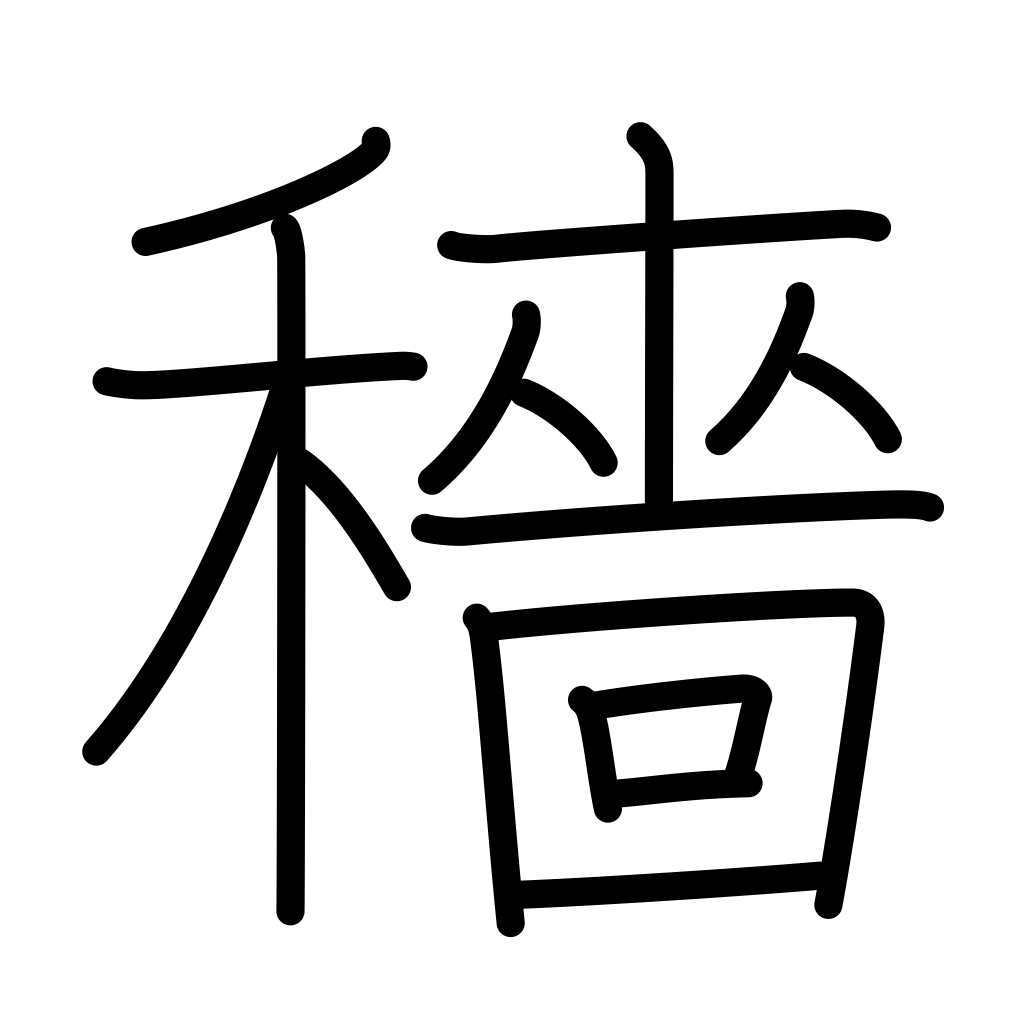
Meaning: harvest